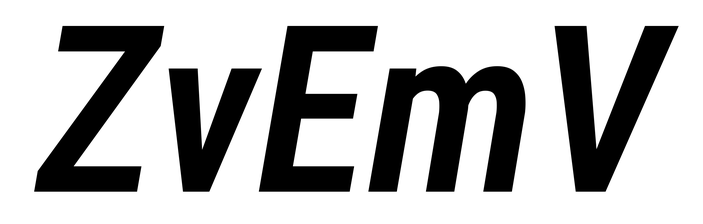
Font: Roboto-Italic_Condensed_SemiBold_Italic